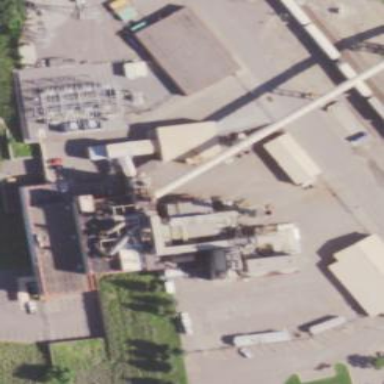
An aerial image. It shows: Generator powered by waste.